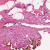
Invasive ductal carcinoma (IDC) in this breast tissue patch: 0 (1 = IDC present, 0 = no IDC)